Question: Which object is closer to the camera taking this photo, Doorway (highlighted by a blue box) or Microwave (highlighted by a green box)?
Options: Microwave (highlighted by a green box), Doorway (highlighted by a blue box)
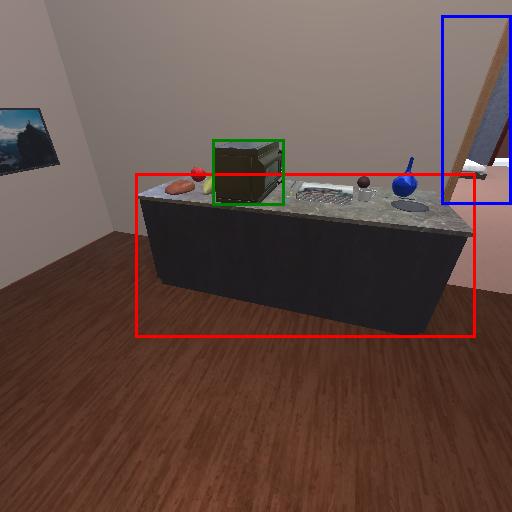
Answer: Microwave (highlighted by a green box)